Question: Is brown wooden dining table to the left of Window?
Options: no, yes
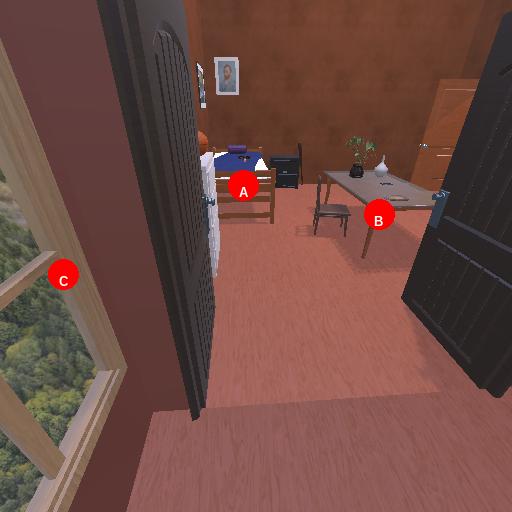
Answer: no